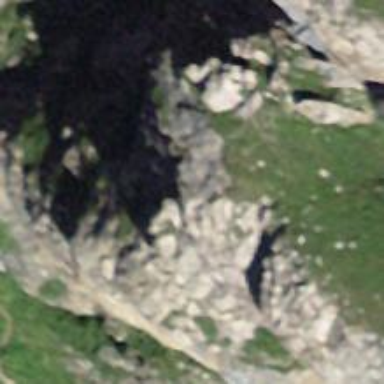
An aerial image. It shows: Natural cliff.